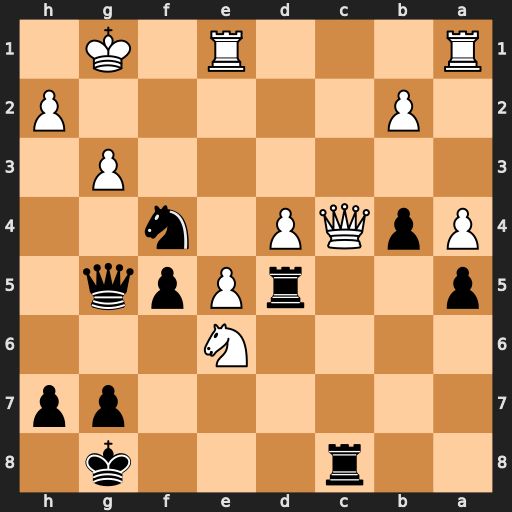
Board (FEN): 2r3k1/6pp/4N3/p2rPpq1/PpQP1n2/6P1/1P5P/R3R1K1
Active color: b
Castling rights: -
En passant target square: -
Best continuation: Nh3+ Kg2 Rxc4 Nxg5 Nxg5